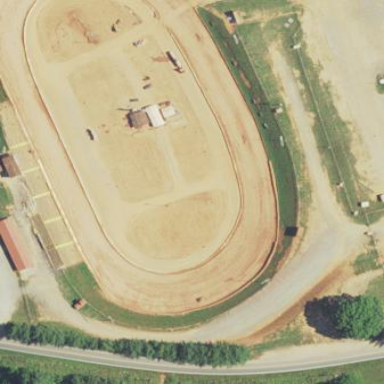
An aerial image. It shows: Sports center specializing in motorsports.